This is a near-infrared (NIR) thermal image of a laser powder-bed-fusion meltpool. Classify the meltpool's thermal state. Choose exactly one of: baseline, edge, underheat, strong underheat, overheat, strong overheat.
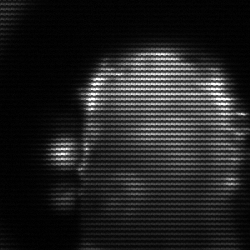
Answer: baseline